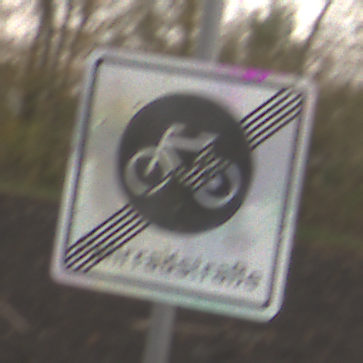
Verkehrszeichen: EndeFahrradstrasse
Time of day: MorningAfternoon
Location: Outdoor (Nature)
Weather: Overcast
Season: NotSpecified
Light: Natural